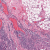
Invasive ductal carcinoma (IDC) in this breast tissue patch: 1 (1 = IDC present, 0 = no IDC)